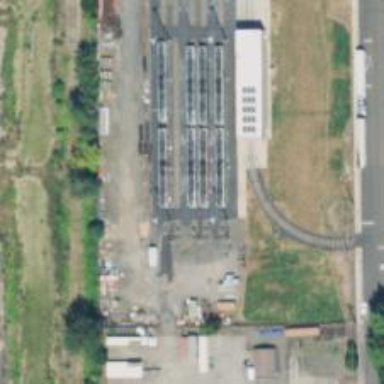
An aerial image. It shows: Light rail yard with electrified contact line. The yard includes building passage tunnel.